Question: I have three different tables in MySQL:

given an user id, how can i get a list of role's name of this user?
For example, user_id = 1
I need a list like this (1, deleteuser, modifyuser, viewuser)
How can I construct my SQL command to get such a list?
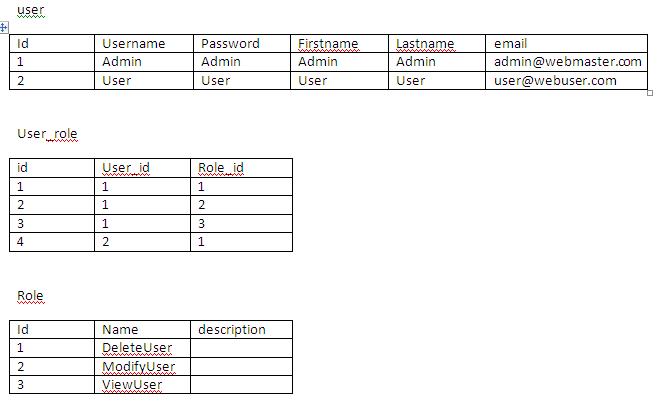
Answer: 'JOIN' the three tables like so:
'''
SELECT
u.id,
r.Name
FROM user u
INNER JOIN user_role ur ON u.id = ur.user_id
INNER JOIN roles r ON ur.Role_id = r.id
WHERE u.id = Someid
'''
However, if you want the list of roles for each user to be concatenated into one string. Use 'GROUP_CONCAT' like so:
'''
SELECT
u.id,
GROUP_CONCAT(r.Name) roles
FROM user u
INNER JOIN user_role ur ON u.id = ur.user_id
INNER JOIN role r ON ur.Role_id = r.id
WHERE u.id = 1
GROUP BY u.id
'''
## SQL Fiddle Demo